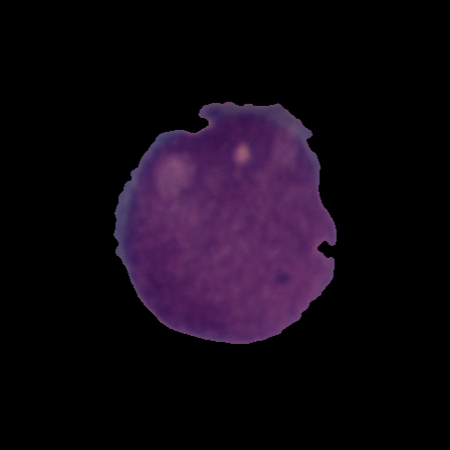
Label: cancer